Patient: sex M, age 77
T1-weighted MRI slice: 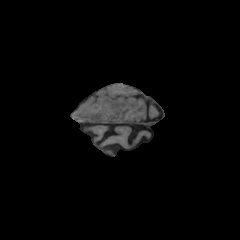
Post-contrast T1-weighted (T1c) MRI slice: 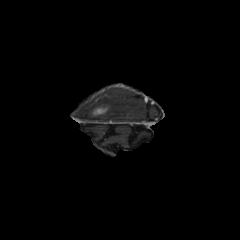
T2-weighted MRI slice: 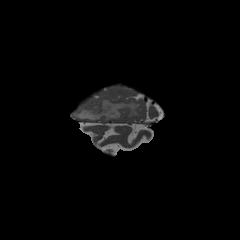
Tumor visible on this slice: yes
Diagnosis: Glioblastoma, IDH-wildtype
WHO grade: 4